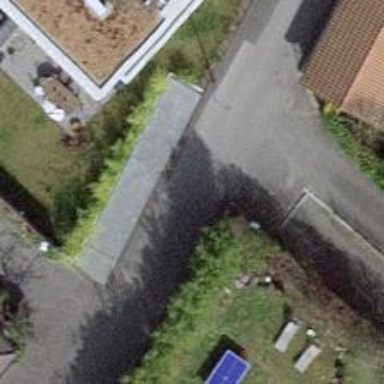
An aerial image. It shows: Asphalt road designated as living street.